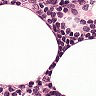
Metastatic tissue present: no